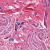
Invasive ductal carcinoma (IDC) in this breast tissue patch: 0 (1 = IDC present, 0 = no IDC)